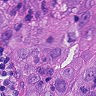
Metastatic tissue present: yes